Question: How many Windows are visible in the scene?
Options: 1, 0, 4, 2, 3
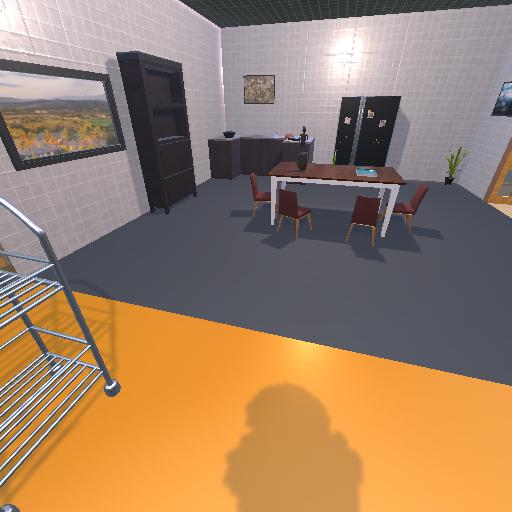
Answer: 1